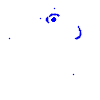
Particle: electron